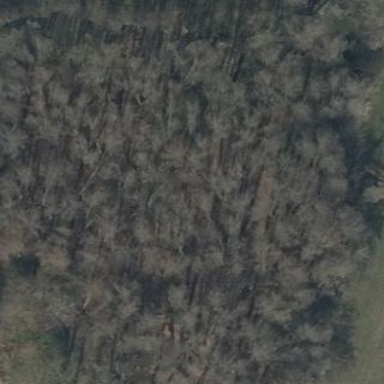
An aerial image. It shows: Forest with broadleaved trees that are deciduous.